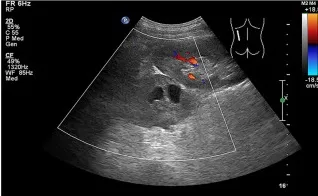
(B) No significant blood flow signal inside the left adrenal mass.
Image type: radiology (ultrasound)